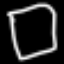
Label: square